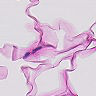
Metastatic tissue present: no